Question: I want to add the rupee symbol in my ireport pdf output. I have added the font 'Indian_rupee.ttf' to the build path and installed it but again I am getting the same problem.
What can I do?

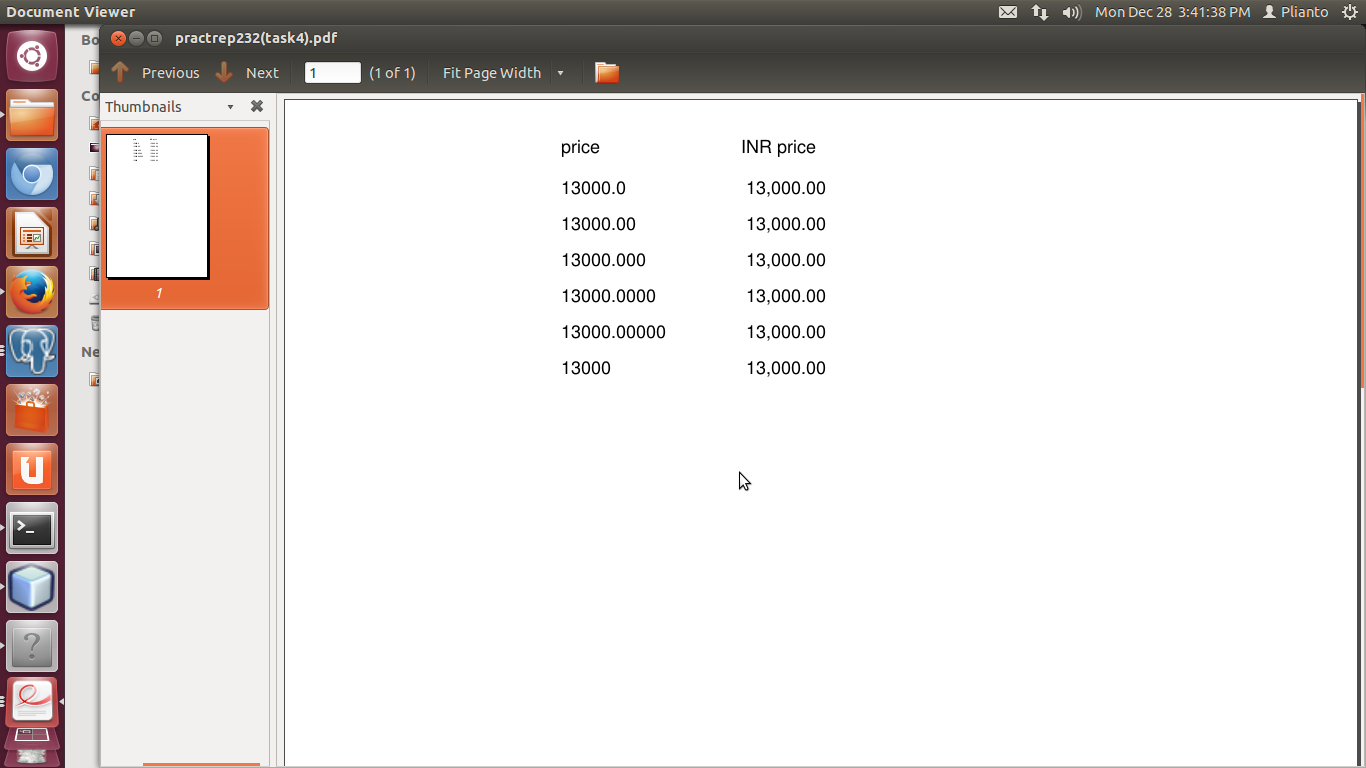
Answer: Hi you can use Unicode Character for 'INDIAN RUPEE SIGN'
For this unicode use font ,
Unicode Character for INR is (hex).
if above unicode is not working then try (decimal).
This usicode is use for HTML, so make sure you are select html as markup.
'''
<textField>
<reportElement x="520" y="0" width="30" height="20" uuid=""/>
<textElement textAlignment="Center" verticalAlignment="Middle" markup="html">
<font fontName="DejaVu Sans" size="14"/>
</textElement>
<textFieldExpression>"&#8377"</textFieldExpression>
</textField>
'''